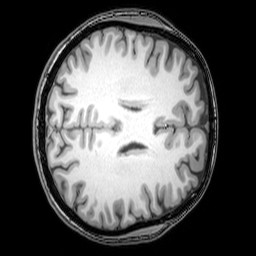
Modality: T1w
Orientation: axial
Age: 24
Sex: female
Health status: healthy
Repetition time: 0.081 s
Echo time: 0.037 s